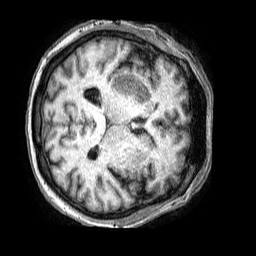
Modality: T1w
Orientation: axial
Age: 58
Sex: male
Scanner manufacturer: philips
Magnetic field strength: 3 T
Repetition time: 0.006878 s
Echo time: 0.003119 s